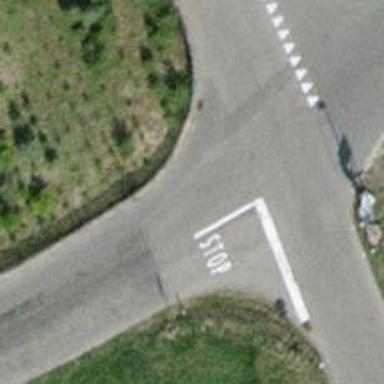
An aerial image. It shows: Road with stop sign.